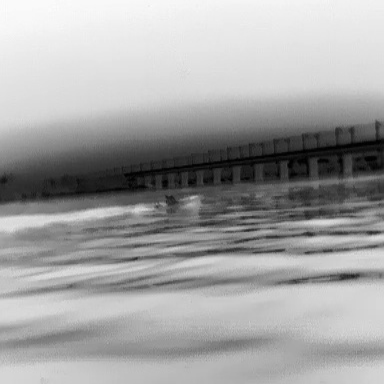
There is a canoe in the infrared image.